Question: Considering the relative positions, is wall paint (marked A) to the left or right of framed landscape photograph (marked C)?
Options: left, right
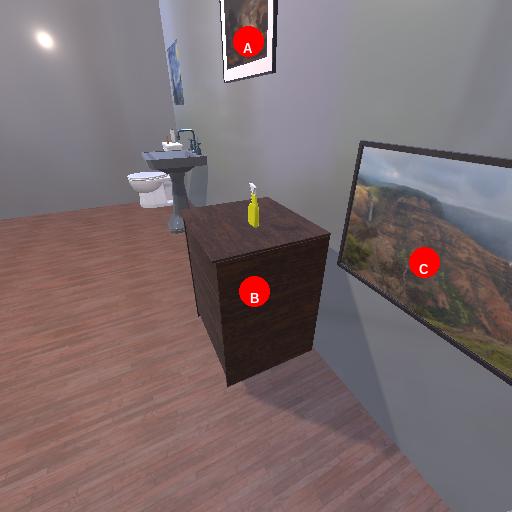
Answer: left